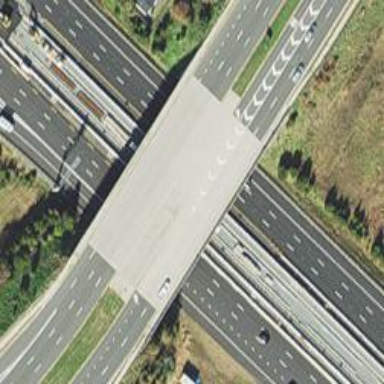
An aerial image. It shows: Primary_link highway crossing bridge.